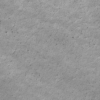
Label: not_dusty